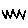
Label: zigzag